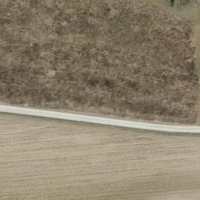
EUNIS habitat code: 52
Species observed at this site:
Hypericum perforatum